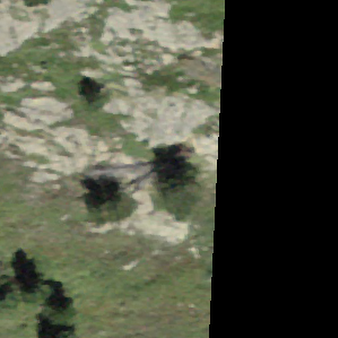
Label: other